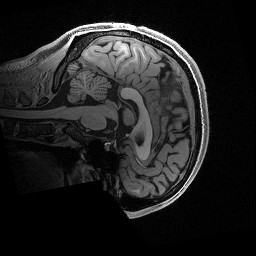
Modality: T1w
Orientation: sagittal
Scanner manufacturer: siemens
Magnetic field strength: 3 T
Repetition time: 2.5 s
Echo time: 0.0029 s